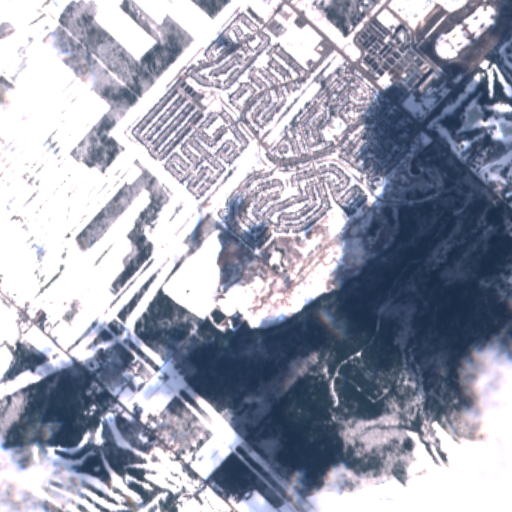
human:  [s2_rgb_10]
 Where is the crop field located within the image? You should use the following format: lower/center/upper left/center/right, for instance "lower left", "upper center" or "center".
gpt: The crop field is located in the left of the image.
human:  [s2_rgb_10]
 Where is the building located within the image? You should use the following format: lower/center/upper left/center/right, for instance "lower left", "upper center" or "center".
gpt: There is no building in the image.